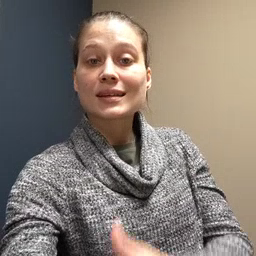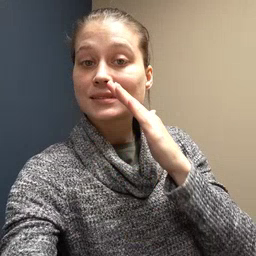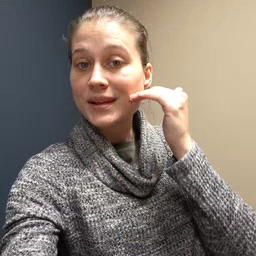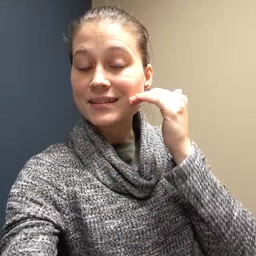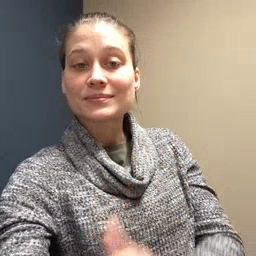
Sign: smile